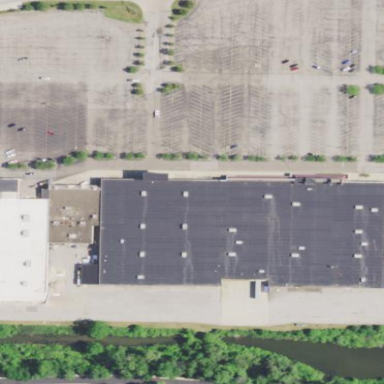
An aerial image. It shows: Retail building that houses department store.